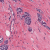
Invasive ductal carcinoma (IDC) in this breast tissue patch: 1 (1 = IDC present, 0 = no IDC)